Question: Other than copying Facebook's SELECT and OPTION elements, is there a Rails-native way of generating a Facebook-esque, localized-language select list?

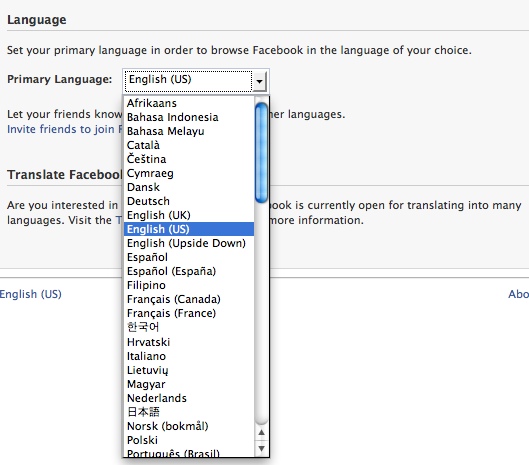
Answer: If by "Rails-native" you mean "provided by Rails core," then no. However, you can access a list of locales via 'I18n.available_locales'. If one of the values of your locale is a localized version of the name of the language, you can use it to build a select:
'''
# as a helper
def available_locales
I18n.available_locales.map{ |l| [t('name', :locale => l), l] }
end
# in a view
= select_tag :language, options_for_select(available_locales, I18n.locale.to_sym)
'''
If you want something that will build the list for you, you might check out a Gem or plugin, such as <URL>.